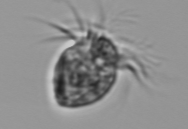
Label: Strombidium_morphotype1